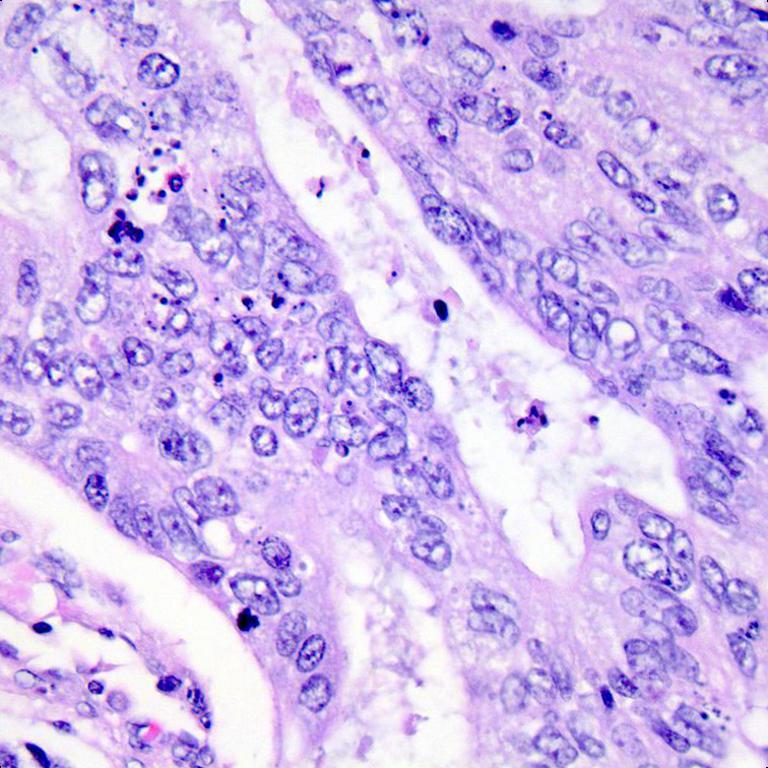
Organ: colon
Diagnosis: adenocarcinomas